【题型】填空题　【知识点】解析几何　【难度】medium
\textbf{17. 已知抛物线$E:y^2=4x$，圆$M:(x-1)^2+y^2=1$，过点$M$的直线$l$与$E$交于$A$，$B$两点，与圆$M$交于$C$，$D$两点（$A$，$C$都在$x$轴上方），若$|AC|-|BD|=2\sqrt{3}$，则直线$l$的斜率为\underline{\qquad\qquad}.}
【解答】
\vspace{0.5cm}
\noindent\textbf{【答案】$\sqrt{2}$}

\vspace{0.5cm}
\noindent\textbf{【分析】设出直线方程，联立抛物线方程消去$y$，利用韦达定理和抛物线定义即可求解.}

\vspace{0.5cm}
\noindent\textbf{【解析】如图，由题意可知，直线$l$的斜率$k>0$，$M(1,0)$，}
\noindent\textbf{设$A(x_1,y_1),B(x_2,y_2),x_1>x_2$，直线$l$的方程为$y=k(x-1)$，}
\noindent\textbf{联立$\begin{cases}y=k(x-1) \\ y^2=4x\end{cases}$，消去$y$得$k^2x^2-2(k^2+2)x+k^2=0$，}
\noindent\textbf{则$\Delta=4(k^2+2)^2-4k^4=16k^2+16>0$，$x_1+x_2=\dfrac{2(k^2+2)}{k^2}$,$x_1x_2=1$，}
\noindent\textbf{因为$|AC|-|BD|=2\sqrt{3}$,$|CM|=|DM|$，}
\noindent\textbf{所以$|AM|-|BM|=2\sqrt{3}$，}
\noindent\textbf{由抛物线定义可得，$x_1+1-(x_2+1)=2\sqrt{3}$，即$x_1-x_2=2\sqrt{3}$，}
\noindent\textbf{所以$(x_1-x_2)^2=(x_1+x_2)^2-4x_1x_2=\dfrac{4(k^2+2)^2}{k^4}-4=12$，}
\noindent\textbf{整理得$3k^4-4k^2-4=0$，解得$k^2=2$或$k^2=-\dfrac{2}{3}$（舍去），}
\noindent\textbf{所以$k=\sqrt{2}$.}
\noindent\textbf{故答案为：$\sqrt{2}$}

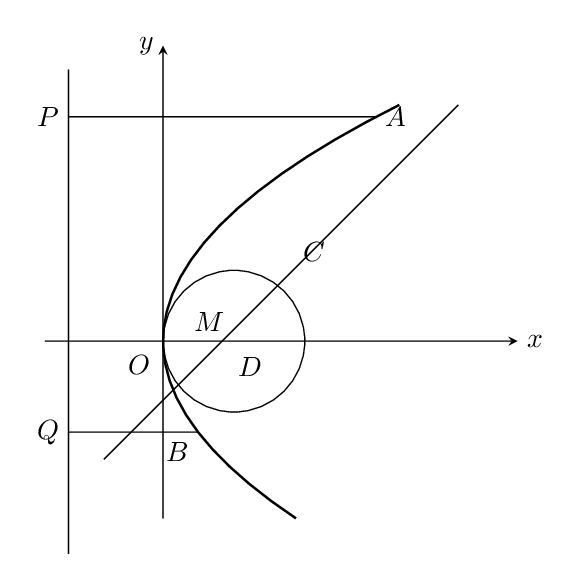